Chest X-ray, PA view. Patient: 62 years old, sex M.
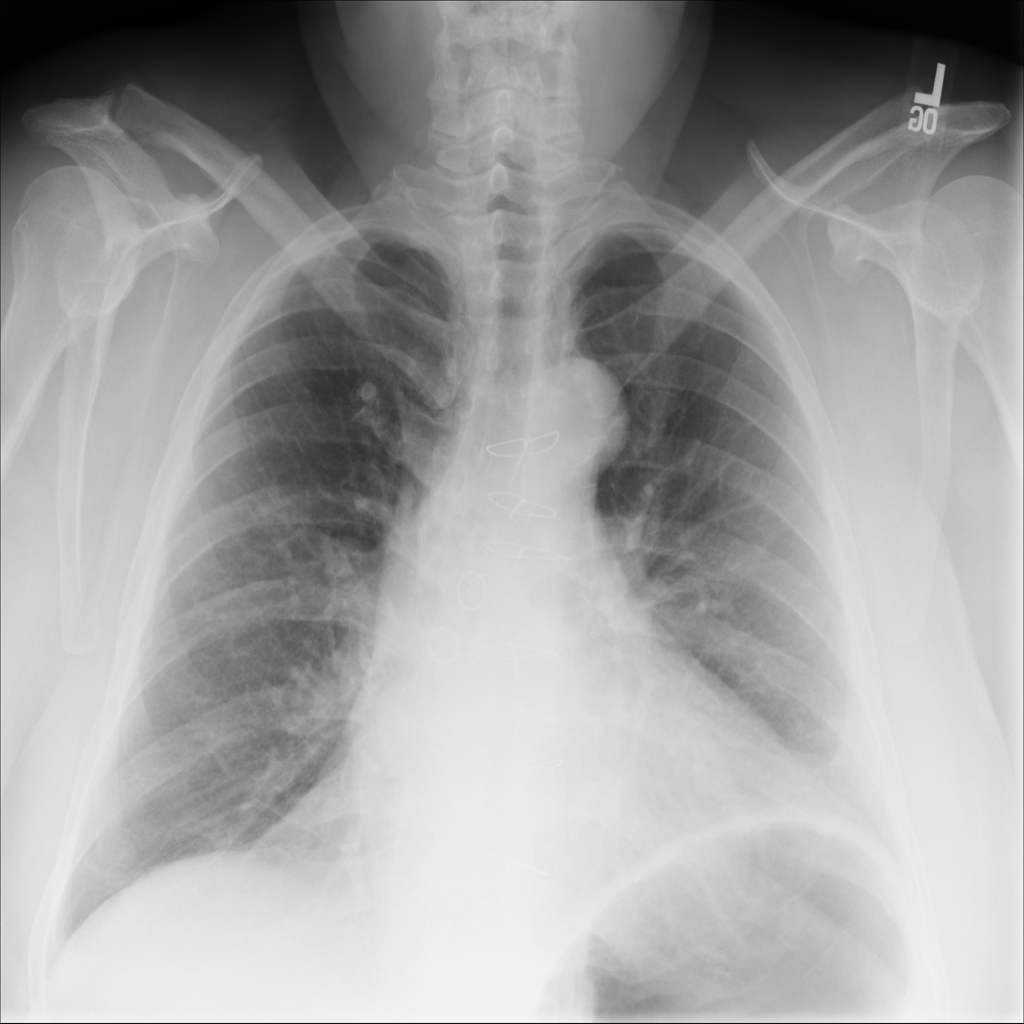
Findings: No Finding